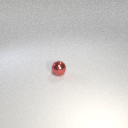
small red metal sphere